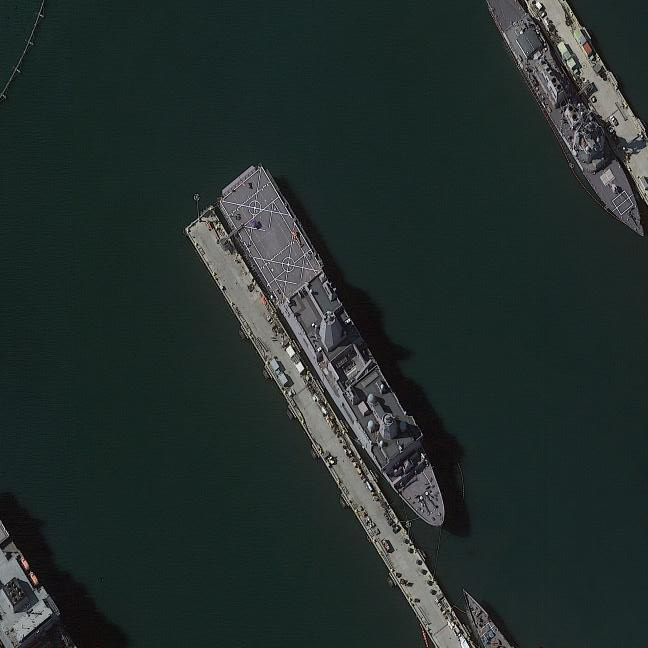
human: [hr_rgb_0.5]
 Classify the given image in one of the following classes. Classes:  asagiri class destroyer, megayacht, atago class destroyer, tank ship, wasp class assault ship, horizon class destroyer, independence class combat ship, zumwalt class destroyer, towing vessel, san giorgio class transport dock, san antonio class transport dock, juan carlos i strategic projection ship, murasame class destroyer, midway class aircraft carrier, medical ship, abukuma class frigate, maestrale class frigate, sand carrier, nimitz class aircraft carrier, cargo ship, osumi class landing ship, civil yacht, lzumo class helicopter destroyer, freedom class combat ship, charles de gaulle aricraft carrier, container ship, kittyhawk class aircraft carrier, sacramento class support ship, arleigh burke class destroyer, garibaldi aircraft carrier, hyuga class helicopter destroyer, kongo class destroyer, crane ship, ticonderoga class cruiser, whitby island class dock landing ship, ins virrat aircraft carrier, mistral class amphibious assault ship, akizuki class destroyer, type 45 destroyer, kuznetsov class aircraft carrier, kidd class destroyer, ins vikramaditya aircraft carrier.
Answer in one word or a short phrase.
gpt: San Antonio class transport dock